Question: I am trying this diagrams example:
'''
funs = map (flip (^)) [2..6]
visualize f = stroke' (with & vertexNames .~ [[0 .. 6 :: Int]] )
(regPoly 7 1)
# lw none
# showLabels
# fontSize (Local 0.6)
<> star (StarFun f) (regPoly 7 1)
# stroke # lw thick # lc red
example = center . hcat' (with & sep .~ 0.5) $ map visualize funs
'''
And here is the result:

Everything appears as expected that some of the numbers (or more precisely, the center of these numbers) are place near the edges of the image, so in the end they look like having been cut off.
Is there a way to solve this?
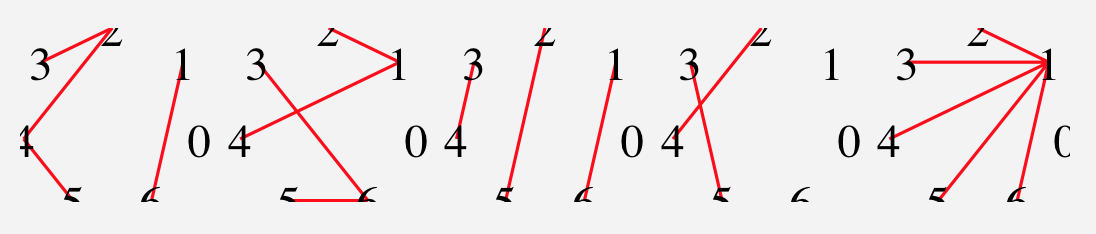
Answer: The problem is text doesn't have an envelope so it's size isn't taken into account. You can solve your problem by using the 'frame' function which adds a border to the envelope.
'''
example = frame 2 . center . hcat' (with & sep .~ 5) $ map visualize funs
'''